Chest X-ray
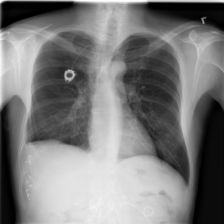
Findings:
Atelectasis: negative
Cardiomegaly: negative
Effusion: negative
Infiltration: negative
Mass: negative
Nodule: negative
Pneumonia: negative
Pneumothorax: negative
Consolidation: negative
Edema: negative
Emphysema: negative
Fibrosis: negative
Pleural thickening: negative
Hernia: negative